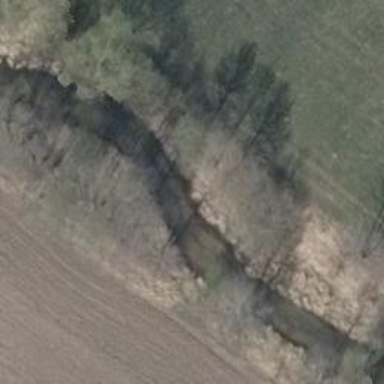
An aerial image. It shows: Row of deciduous broadleaved trees.